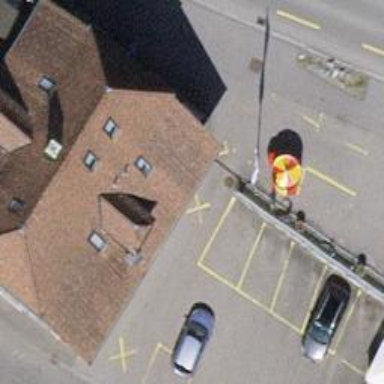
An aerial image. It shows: Restaurant.